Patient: sex F, age 56
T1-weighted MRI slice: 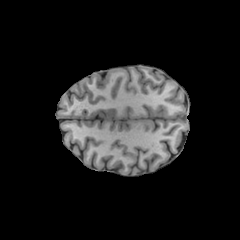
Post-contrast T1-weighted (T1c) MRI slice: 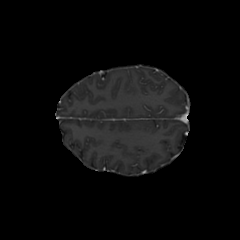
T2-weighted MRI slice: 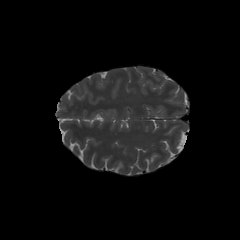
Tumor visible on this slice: no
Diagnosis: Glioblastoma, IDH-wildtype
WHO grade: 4